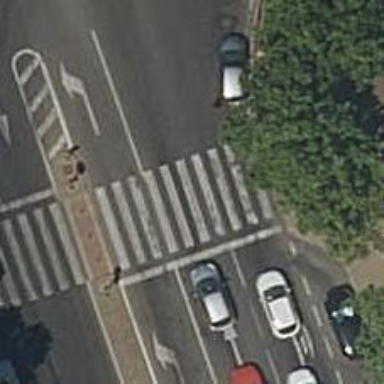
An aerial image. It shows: Footway crossing with traffic signals and pedestrian island.